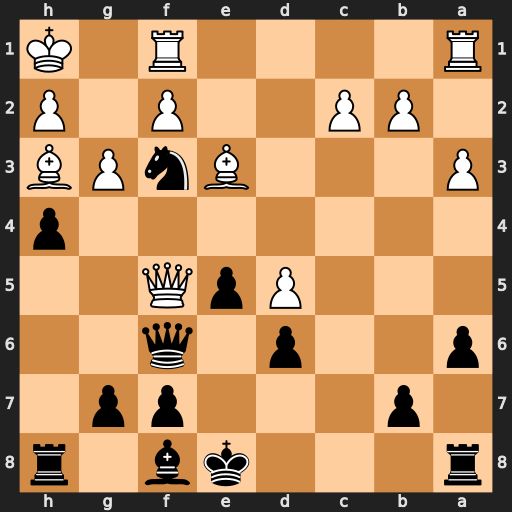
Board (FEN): r3kb1r/1p3pp1/p2p1q2/3PpQ2/7p/P3BnPB/1PP2P1P/R4R1K
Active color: b
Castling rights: kq
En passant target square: -
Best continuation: Qxf5 Bxf5 hxg3